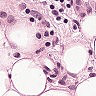
Metastatic tissue present: yes